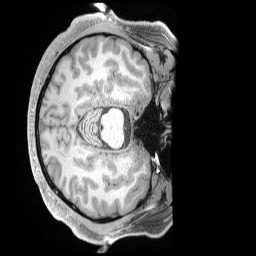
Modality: T1w
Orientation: axial
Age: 35
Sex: male
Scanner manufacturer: siemens
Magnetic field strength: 3 T
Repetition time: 2 s
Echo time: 0.00211 s